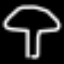
Label: mushroom